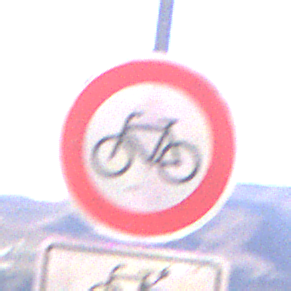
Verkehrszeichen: VerbotRadverkehr
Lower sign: EinspurigeFahrzeugeFrei6
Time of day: Midday
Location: Outdoor (Nature)
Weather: Clear
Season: NotSpecified
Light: Natural